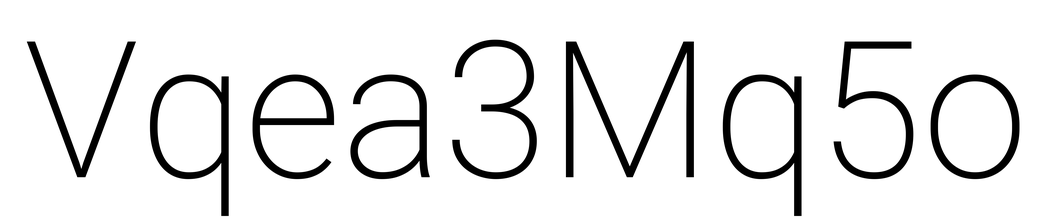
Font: Roboto_ExtraLight